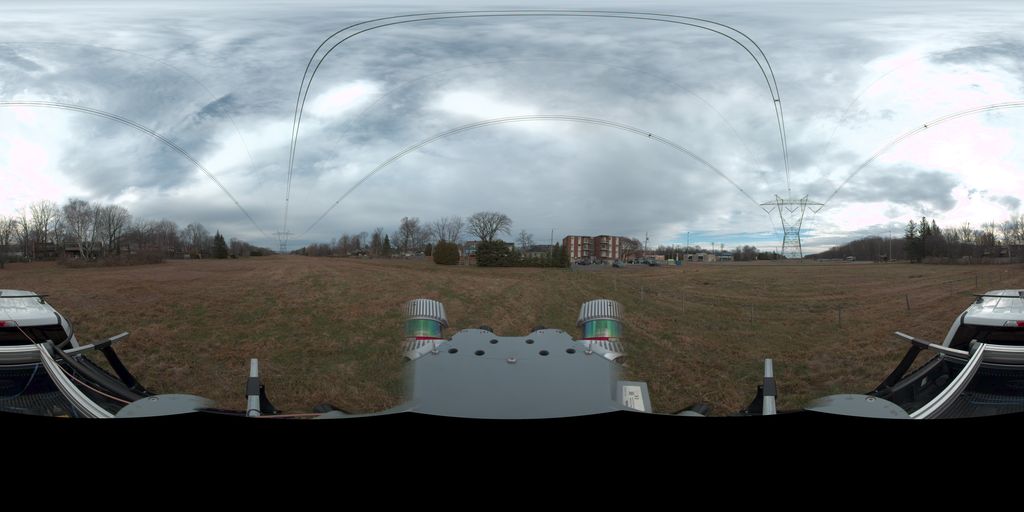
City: quebec_city